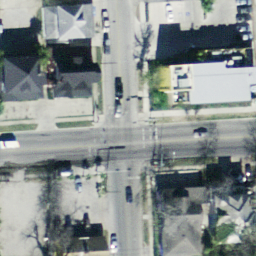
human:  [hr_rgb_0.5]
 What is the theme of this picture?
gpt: intersection

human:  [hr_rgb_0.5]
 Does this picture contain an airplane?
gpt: no

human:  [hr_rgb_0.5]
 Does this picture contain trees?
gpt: yes

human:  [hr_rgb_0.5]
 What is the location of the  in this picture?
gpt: i cannot see it